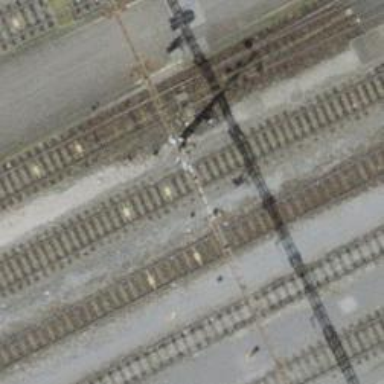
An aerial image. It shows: Railway signal.